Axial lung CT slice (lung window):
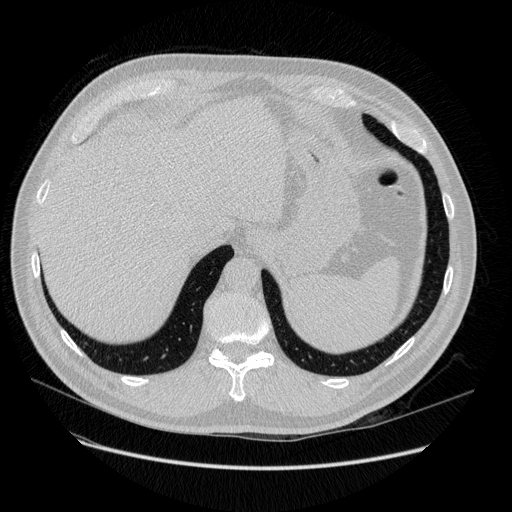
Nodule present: no